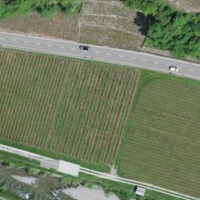
EUNIS habitat code: 40
Species observed at this site:
Lamium galeobdolon
Fraxinus excelsior